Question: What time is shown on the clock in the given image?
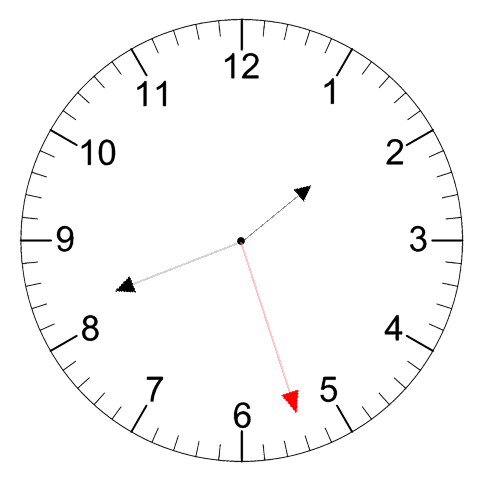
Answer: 01:41:27